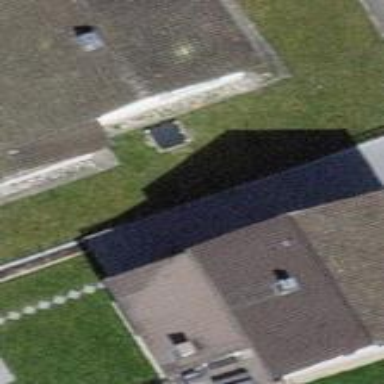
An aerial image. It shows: Detached building.